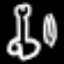
Label: line